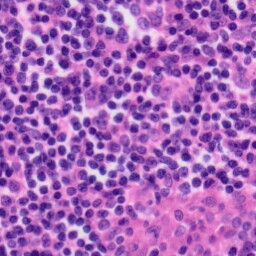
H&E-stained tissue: Tonsil